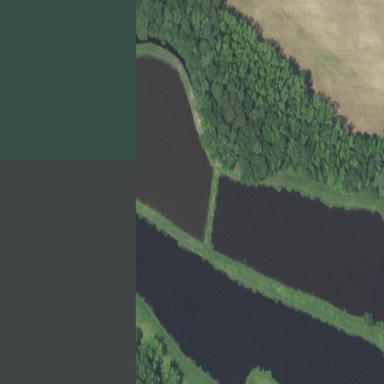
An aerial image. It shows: Serene pond surrounded by nature.